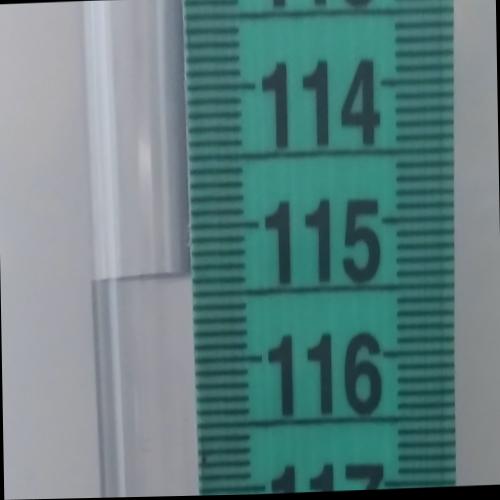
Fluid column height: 115.4 cm